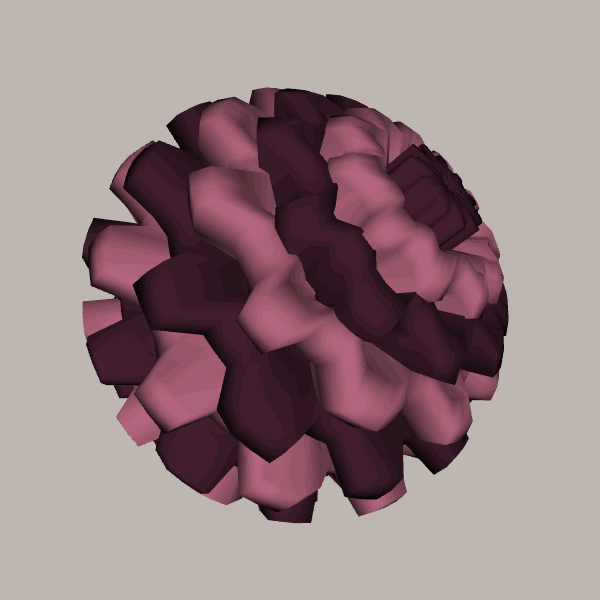
Background: light